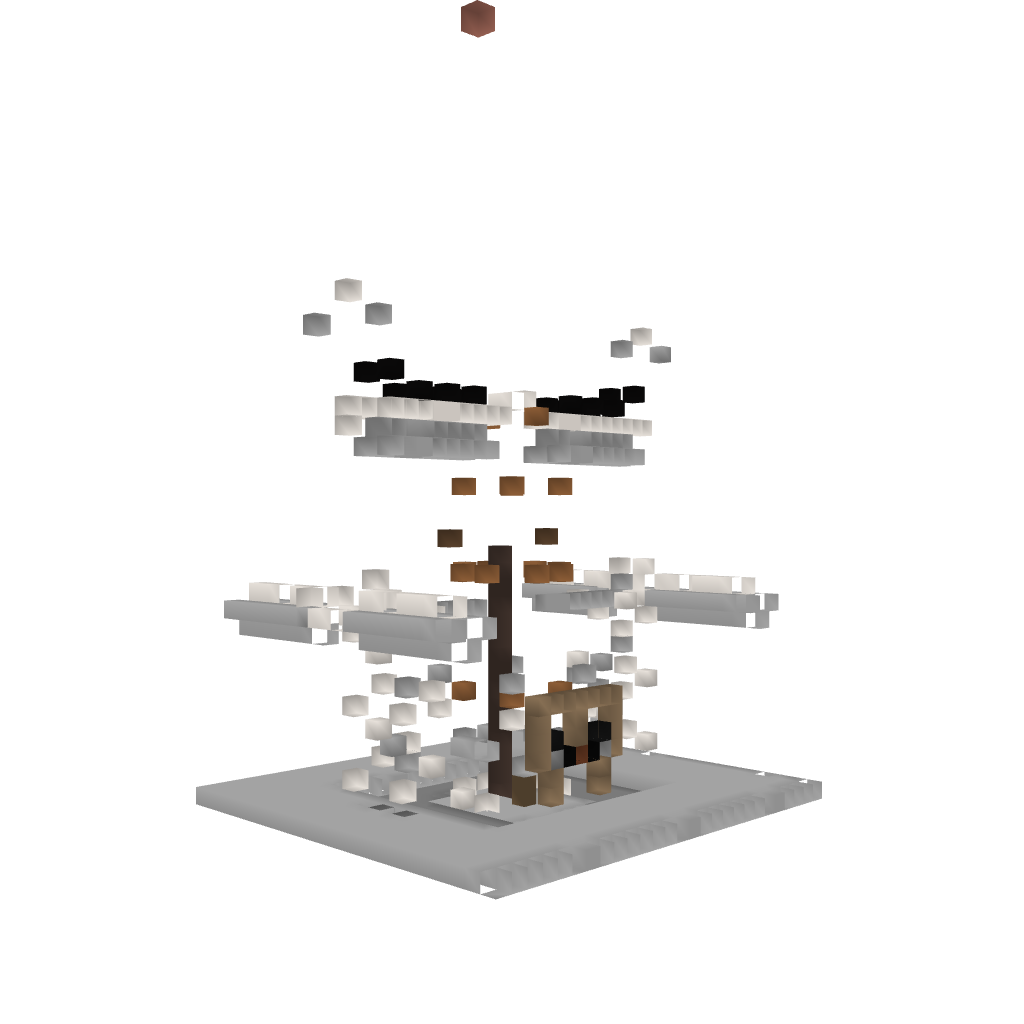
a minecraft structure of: A Majestic Tower